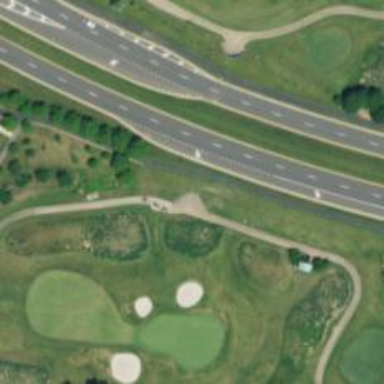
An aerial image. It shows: Service road designated as golf cart path.